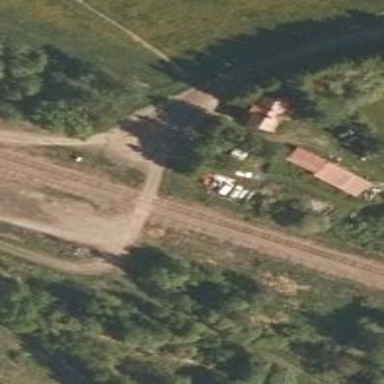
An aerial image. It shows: Level crossing with saltire marking.